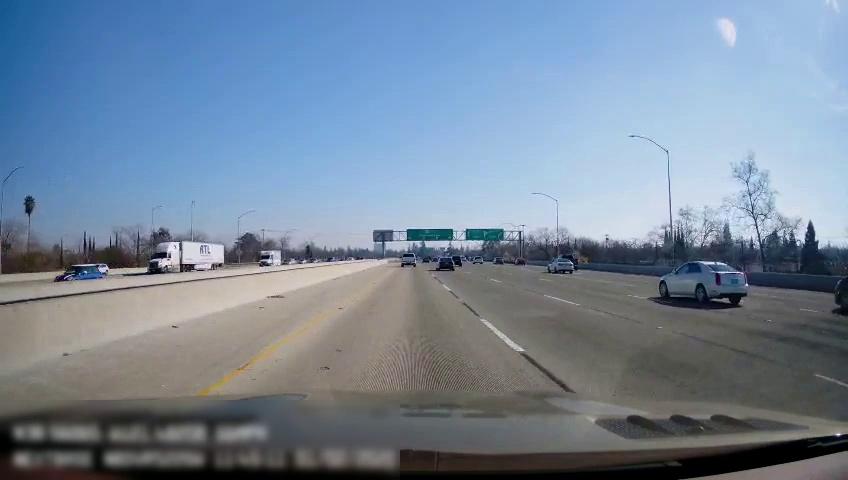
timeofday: Day
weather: Sunny
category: Drivable Space
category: Vehicles | Truck
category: Vehicles | Truck
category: Vehicles | Car
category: Vehicles | Car
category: Vehicles | Car
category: Drivable Space
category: Vehicles | Truck
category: Vehicles | Truck
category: Vehicles | SUV
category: Vehicles | Car
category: Vehicles | Car
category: Vehicles | SUV
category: Vehicles | Car
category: Vehicles | Car
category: Vehicles | Car
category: Vehicles | Car
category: Lanes | Current Lane
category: Lanes | Current Lane
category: Lanes | Alternate Lane
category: Lanes | Alternate Lane
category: Lanes | Alternate Lane
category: Traffic | Signs
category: Traffic | Signs
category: Traffic | Signs